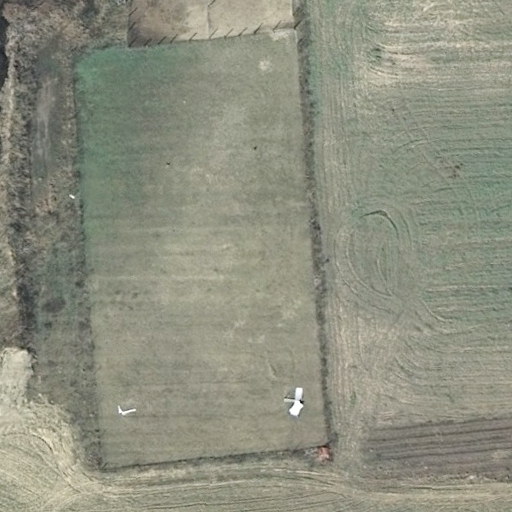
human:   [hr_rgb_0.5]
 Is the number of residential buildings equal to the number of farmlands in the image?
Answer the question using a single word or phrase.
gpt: no

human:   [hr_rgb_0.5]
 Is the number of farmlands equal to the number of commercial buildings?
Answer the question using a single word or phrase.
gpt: no

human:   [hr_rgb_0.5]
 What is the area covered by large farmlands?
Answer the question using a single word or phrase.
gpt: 10299m2

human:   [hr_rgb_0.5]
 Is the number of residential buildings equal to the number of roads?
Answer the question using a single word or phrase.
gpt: no

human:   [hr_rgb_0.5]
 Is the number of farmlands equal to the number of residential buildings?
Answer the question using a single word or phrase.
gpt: no

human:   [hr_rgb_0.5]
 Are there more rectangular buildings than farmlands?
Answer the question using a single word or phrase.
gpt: no

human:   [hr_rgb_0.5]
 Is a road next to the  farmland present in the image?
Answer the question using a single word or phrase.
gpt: yes

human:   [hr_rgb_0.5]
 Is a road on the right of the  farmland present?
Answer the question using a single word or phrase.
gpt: no

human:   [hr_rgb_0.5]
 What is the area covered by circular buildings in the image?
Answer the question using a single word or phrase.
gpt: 0m2

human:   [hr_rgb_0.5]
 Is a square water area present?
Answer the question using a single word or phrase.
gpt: no

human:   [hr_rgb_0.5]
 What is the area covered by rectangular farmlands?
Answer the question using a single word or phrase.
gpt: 0m2

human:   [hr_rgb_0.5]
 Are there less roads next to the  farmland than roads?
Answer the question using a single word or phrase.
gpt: no

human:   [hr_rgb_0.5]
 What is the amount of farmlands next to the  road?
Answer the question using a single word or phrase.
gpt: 1

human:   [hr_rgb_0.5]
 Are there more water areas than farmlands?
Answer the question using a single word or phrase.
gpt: no

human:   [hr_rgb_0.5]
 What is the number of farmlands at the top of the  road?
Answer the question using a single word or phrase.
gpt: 1

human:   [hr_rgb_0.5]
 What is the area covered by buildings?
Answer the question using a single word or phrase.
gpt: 0m2

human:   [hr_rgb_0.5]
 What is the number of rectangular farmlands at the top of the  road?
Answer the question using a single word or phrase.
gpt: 0

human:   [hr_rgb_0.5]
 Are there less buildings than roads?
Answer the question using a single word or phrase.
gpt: yes

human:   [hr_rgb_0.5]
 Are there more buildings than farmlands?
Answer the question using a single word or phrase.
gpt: no

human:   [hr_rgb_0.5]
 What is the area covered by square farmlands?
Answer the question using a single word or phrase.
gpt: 0m2

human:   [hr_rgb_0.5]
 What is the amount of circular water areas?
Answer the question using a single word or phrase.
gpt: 0

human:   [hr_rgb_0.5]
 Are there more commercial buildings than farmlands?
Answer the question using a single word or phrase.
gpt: no

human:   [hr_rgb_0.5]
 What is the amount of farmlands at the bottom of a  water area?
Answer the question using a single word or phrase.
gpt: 0

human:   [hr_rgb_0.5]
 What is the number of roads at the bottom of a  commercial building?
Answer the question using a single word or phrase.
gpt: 0

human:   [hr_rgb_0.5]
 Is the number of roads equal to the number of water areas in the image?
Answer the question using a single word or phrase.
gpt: no

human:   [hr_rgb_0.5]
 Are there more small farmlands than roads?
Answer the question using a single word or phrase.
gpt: no

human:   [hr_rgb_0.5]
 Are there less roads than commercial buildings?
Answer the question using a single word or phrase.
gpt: no

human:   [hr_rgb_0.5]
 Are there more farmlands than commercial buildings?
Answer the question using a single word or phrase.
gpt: yes

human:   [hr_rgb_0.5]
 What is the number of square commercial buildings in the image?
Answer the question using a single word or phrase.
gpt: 0

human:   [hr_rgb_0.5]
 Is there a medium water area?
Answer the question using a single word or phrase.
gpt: no

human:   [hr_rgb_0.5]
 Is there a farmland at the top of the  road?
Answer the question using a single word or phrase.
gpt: yes

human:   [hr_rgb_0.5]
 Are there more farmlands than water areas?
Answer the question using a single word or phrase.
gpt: yes

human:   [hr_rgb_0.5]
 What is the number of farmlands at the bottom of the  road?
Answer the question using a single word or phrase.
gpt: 0

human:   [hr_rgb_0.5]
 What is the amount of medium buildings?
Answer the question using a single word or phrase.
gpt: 0

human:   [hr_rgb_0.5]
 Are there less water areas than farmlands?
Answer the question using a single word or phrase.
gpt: yes

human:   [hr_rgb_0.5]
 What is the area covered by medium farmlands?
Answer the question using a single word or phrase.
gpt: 0m2